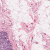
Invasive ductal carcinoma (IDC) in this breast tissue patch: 0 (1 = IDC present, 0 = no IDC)